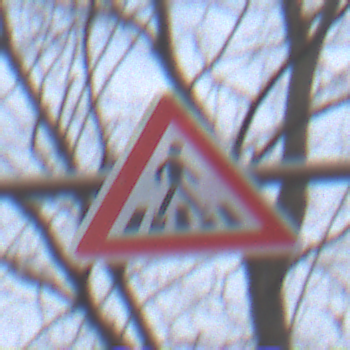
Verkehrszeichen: FussgaengerueberwegLinks
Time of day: MorningAfternoon
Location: Outdoor (Nature)
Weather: Overcast
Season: NotSpecified
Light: Natural